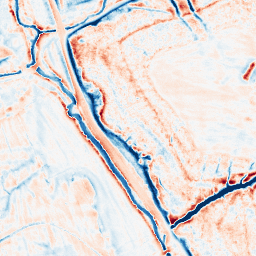
Category: edge_preserving
Decomposition family: guided
Decomposition parameters: radius: 4
eps: 1
Upsampling method: cubic_catmull_rom
Upsampling parameters: scale: 4
Upsampling scale: 4